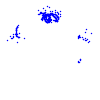
Particle: proton